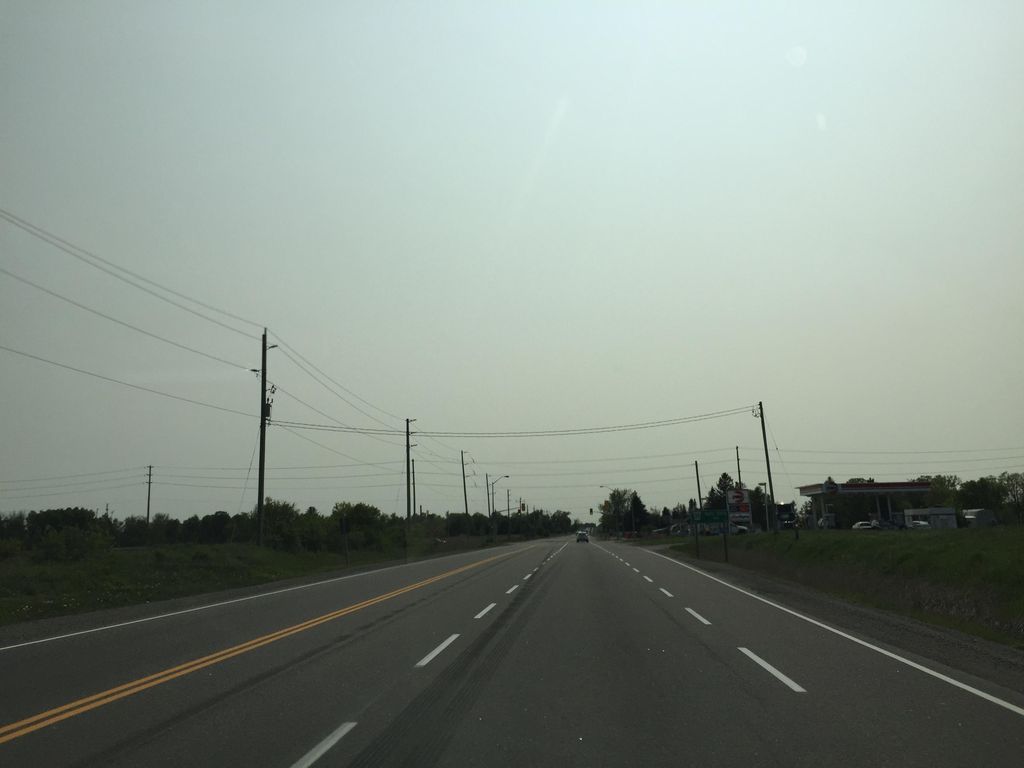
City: kitchener-waterloo